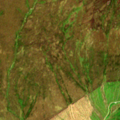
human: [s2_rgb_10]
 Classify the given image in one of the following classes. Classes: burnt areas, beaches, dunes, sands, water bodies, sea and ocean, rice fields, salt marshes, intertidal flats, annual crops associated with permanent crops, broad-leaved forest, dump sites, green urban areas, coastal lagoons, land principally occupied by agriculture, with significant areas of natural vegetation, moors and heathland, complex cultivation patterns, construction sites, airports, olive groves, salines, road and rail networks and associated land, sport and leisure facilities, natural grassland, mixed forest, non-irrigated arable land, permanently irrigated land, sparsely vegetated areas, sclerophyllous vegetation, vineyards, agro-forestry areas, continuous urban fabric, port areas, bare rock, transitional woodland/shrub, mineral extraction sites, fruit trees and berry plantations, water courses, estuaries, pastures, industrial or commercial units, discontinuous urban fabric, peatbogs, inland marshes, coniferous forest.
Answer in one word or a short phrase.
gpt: transitional woodland/shrub, peatbogs